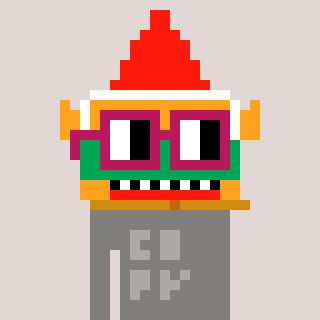
a pixel art character with square dark red glasses, a gnome-shaped head and a bluegrey-colored body on a warm background